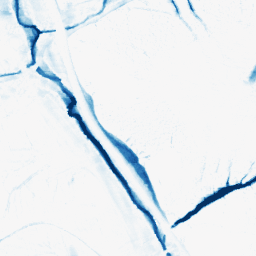
Category: morphological
Decomposition family: morphological_ellipse
Decomposition parameters: operation: closing
width: 10
height: 20
Upsampling method: bicubic
Upsampling parameters: scale: 8
Upsampling scale: 8